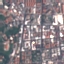
Land use / land cover: Residential